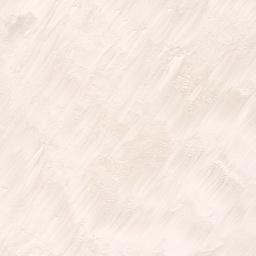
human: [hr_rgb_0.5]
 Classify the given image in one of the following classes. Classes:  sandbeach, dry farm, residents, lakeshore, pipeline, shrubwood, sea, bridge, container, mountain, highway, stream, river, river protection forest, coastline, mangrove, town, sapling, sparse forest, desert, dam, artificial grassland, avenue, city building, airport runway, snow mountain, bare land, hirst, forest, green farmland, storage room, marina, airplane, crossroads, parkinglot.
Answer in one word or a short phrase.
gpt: sandbeach